Field crop: maize
Growth stage: 2
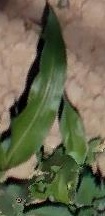
Species: maize